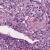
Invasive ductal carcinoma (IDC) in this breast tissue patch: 1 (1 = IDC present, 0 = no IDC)